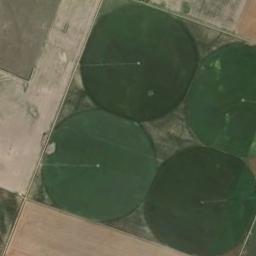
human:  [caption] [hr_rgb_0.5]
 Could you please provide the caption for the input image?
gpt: Four neatly arranged circular green fields .

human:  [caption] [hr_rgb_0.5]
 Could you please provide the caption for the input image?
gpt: There's a circular field with a radius drawn .

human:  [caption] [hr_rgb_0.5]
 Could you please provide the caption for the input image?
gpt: Some green circle farmland are in the bare land .

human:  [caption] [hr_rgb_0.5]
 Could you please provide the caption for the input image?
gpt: Four dark green circular farmlands are surrounded by other farmlands that grows other crops .

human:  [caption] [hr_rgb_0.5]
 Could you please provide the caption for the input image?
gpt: There are four green circular farmlands of the same size next to each other .